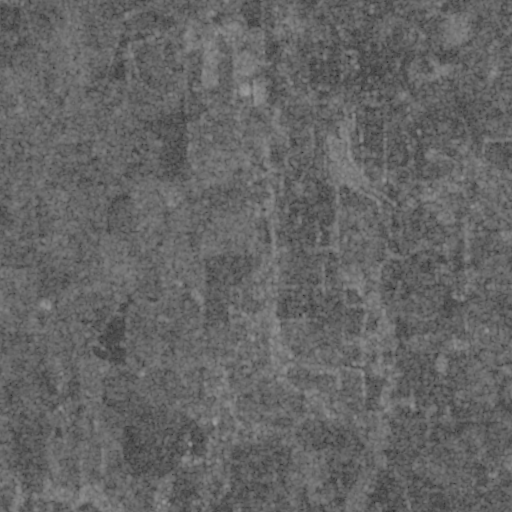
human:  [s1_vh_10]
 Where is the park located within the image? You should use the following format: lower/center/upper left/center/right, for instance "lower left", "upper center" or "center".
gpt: The park is located in the center right of the image.
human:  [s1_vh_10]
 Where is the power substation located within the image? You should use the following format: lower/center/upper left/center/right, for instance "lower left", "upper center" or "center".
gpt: The power substation is located in the upper center of the image.
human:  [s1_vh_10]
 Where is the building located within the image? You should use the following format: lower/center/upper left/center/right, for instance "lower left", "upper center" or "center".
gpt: The building is located in the lower left of the image.
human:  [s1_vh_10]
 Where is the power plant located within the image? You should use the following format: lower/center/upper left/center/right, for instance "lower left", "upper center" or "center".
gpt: There is no power plant in the image.

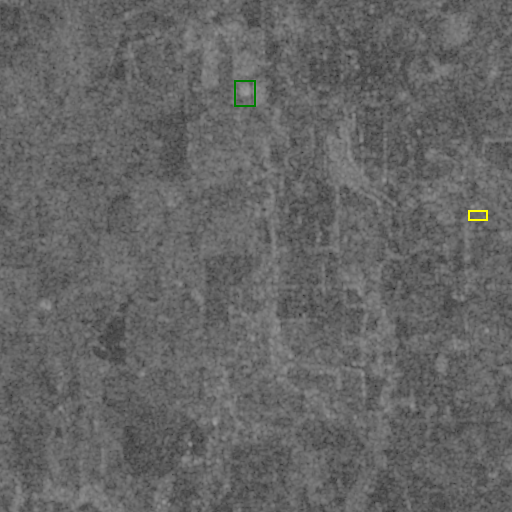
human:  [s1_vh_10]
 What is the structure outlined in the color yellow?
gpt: The structure outlined in yellow is a park.
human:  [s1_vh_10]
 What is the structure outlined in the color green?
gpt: The structure outlined in green is a power substation.
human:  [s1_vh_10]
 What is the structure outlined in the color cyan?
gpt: There is no cyan outline.